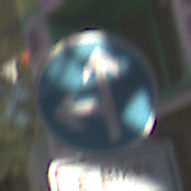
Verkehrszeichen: VorgeschriebeneFahrtrichtungGeradeausOderLinks
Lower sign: BesondereFahrzeugeUndTransportgueter13
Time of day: MorningAfternoon
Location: Outdoor (Special)
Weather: PartlyCloudy
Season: NotSpecified
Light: Natural